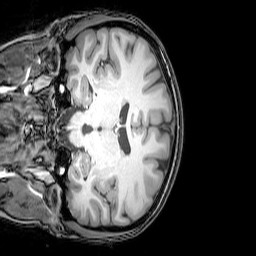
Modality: T1w
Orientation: coronal
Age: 26
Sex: female
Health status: healthy
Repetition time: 0.081 s
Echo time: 0.037 s